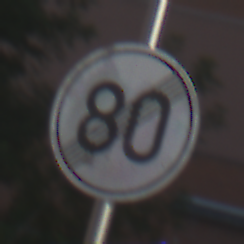
Verkehrszeichen: EndeGeschwindigkeit80
Umgebung: Outdoor, Suburban
Tageszeit: MorningAfternoon
Wetter: PartlyCloudy
Licht: Natural
Jahreszeit: NotSpecified
Kontrast: HighContrast